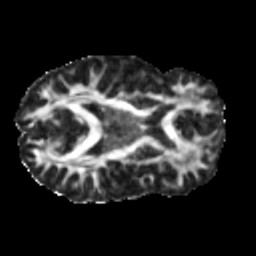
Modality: FA
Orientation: axial
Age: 46
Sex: male
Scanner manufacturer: siemens
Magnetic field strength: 3 T
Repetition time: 5 s
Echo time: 0.092 s